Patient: sex M, age 79
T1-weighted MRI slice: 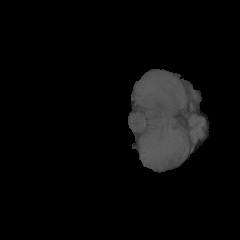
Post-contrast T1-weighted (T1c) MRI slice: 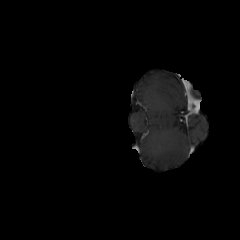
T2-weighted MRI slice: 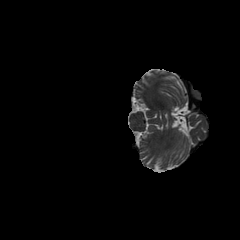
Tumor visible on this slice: no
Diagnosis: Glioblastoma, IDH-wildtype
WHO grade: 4